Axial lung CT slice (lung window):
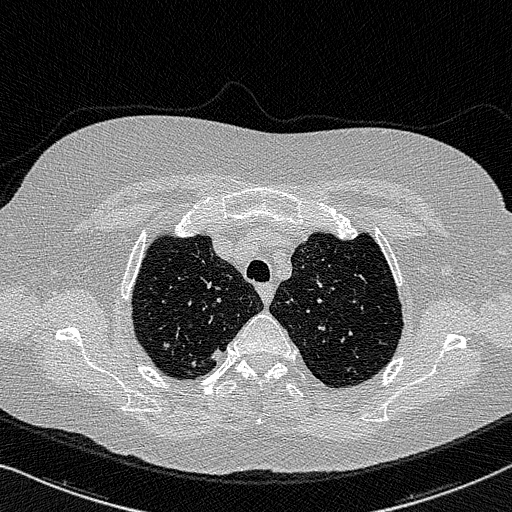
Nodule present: no